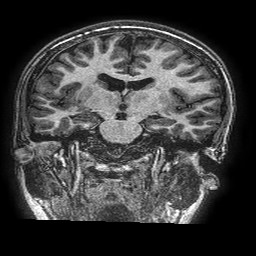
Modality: T1w
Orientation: sagittal
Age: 17
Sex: female
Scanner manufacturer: ge
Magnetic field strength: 3 T
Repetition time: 0.00766 s
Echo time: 0.003476 s